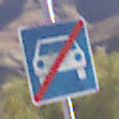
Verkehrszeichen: EndeKraftfahrstrasse
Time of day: Midday
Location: Outdoor (Nature)
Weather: Clear
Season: NotSpecified
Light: Natural